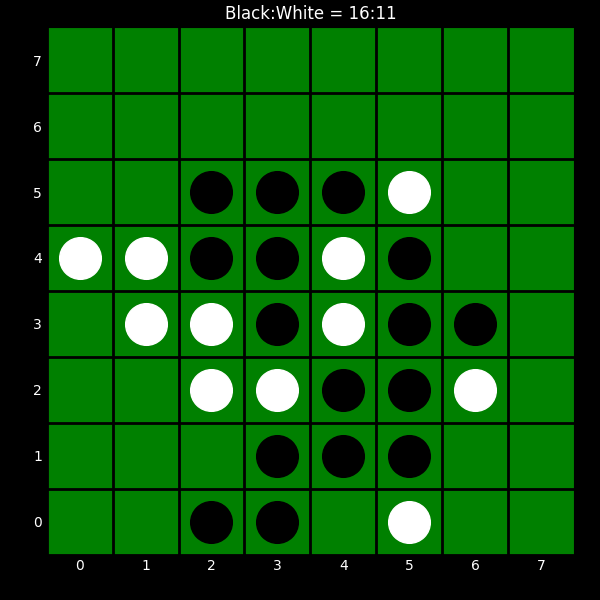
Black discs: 16
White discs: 11